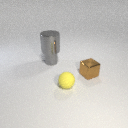
small yellow rubber sphere in front of small gray metal cylinder